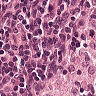
Metastatic tissue present: no